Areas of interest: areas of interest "Tea Garden of Paradise"
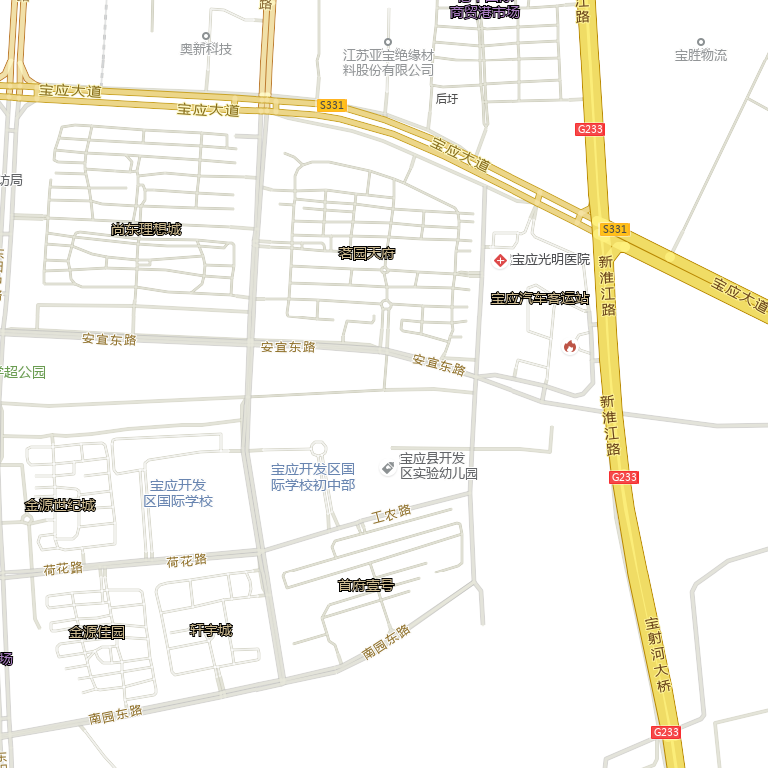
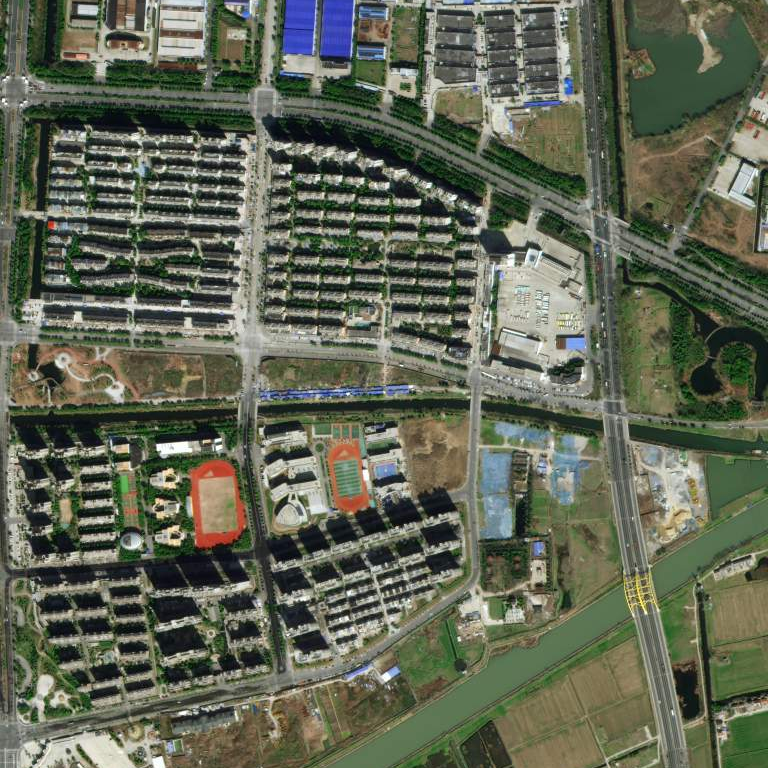